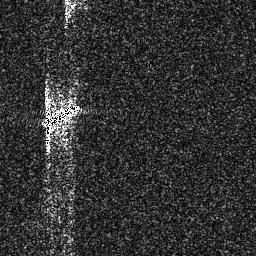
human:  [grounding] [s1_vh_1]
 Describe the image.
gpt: In the satellite image, there is  <ref>1 medium ship </ref> <box>[[15, 39, 32, 54, 0]]</box> located at left.